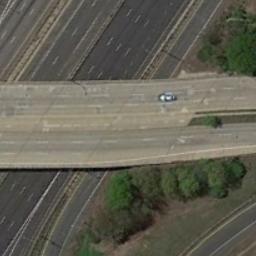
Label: overpass